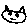
Label: cat